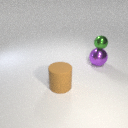
small green metal sphere above large purple metal sphere